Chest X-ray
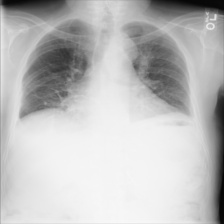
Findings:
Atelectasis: positive
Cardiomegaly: negative
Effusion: positive
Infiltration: negative
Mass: positive
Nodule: negative
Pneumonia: negative
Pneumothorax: negative
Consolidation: negative
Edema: negative
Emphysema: negative
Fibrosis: negative
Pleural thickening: negative
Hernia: negative